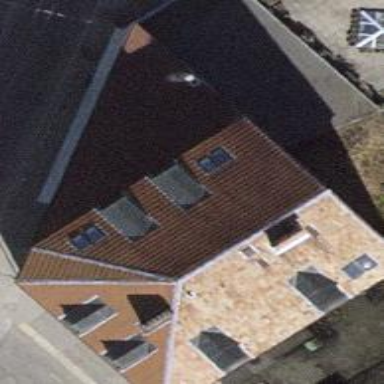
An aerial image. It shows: Building with flat roof.